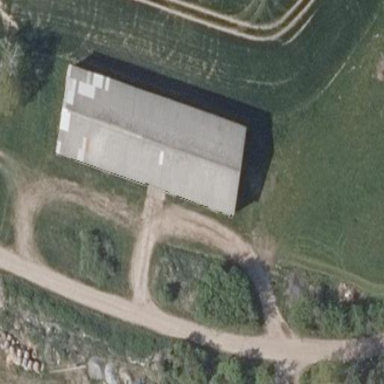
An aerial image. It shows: Gabled grey-colored farm auxiliary building with the roof oriented along its structure.